Question: Count the number of objects in the diagram.
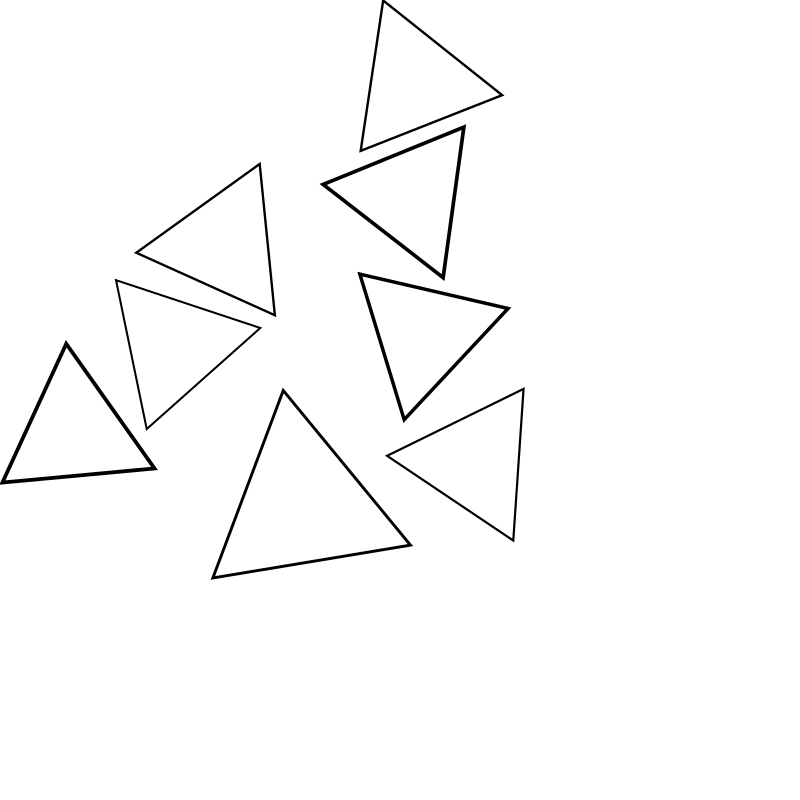
Answer: 8